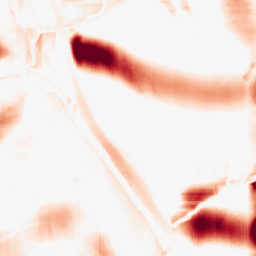
Category: morphological
Decomposition family: rolling_ball
Decomposition parameters: radius: 25
Upsampling method: bicubic
Upsampling parameters: scale: 8
Upsampling scale: 8